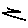
Label: zigzag